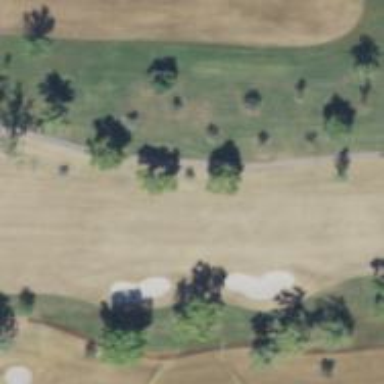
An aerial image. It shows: View of golf hole.